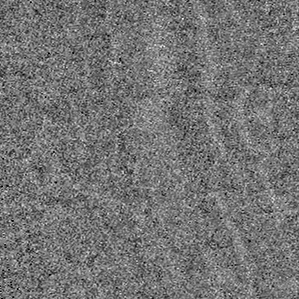
Label: frost